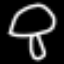
Label: mushroom